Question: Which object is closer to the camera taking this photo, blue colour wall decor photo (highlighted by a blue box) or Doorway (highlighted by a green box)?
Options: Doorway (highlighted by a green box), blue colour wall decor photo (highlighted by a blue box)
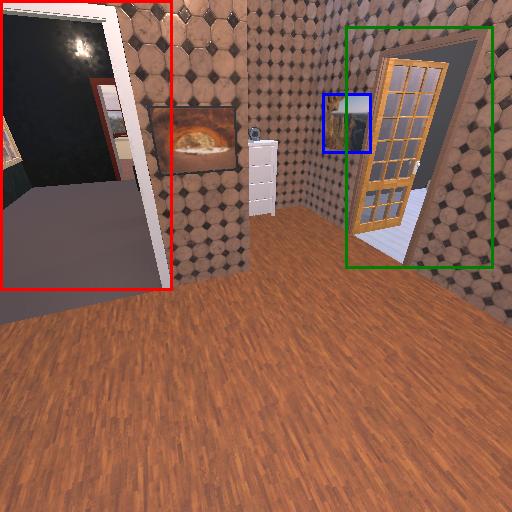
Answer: Doorway (highlighted by a green box)